Question: I've searched around a good bit for this answer, but nothing quite solves my issue. Here's what I'm doing...
I've got a worksheet that houses a matrix of [edit: 16rows x 9cols]. The cells of the matrix are positive and negative integers. Here's an example of a portion of the data:

I need to find all possible Summations with the condition that only one value can be chosen per row. In other words, I would take the first value in each row and add them up. Then, I would take the 2nd value of the first row and add it to all the other rows' first values...on and on until I am finding the summation of the last value of each row.
So to start, I would want to store the Sum of (-144, -16, 0, -96, -74, 0, 589, -61, -55, -18, -66, 0, -279, -24, -43, -406). The next Sum to store would be (-5, -16, 0, -96, -74, 0, 589, -61, -55, -18, -66, 0, -279, -24, -43, -406).
I'm trying to think of a clever way to use a 'For' loop with 'GoTo' statements, but I'm open to any ideas. Perhaps a recursive function?
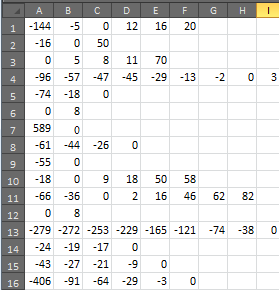
Answer: It is possible to solve this type of problem with recursion but I find it easier without.
Consider a speedometer. Each cycle adds one to the rightmost digit. If that digit overflows from nine to zero, you add one to the next digit to the left. If that digit overflows, you add one to the digit to its left. This continues until a digit does not overflow or the left-most digit overflows. So the values you see on your speedometer are:
'''
0 0 0 0
0 0 0 1
0 0 0 2
: : : :
0 0 0 9
0 0 1 0
0 0 1 1
: : : :
0 0 1 9
0 0 2 0
: : : :
0 0 9 9
0 1 0 0
: : : :
9 9 9 9
'''
If the digits of the speedometer are the entries in an integer array, a simple loop can cycle through these values.
For your problem:
- -
With this change, your speedometer cycles from:
'''
0 0 0 0 0 0 0 0 0 0 0 0 0 0 0 0
'''
to
'''
55 55 55 55 55 55 55 55 55 55 55 55 55 55 55 55
'''
If you number your columns from 0 to 55, each digit tells you which column to use for the corresponding row.
One of the values through which your speedometer cycles is:
'''
1 45 5 30 8 22 1 0 38 51 14 42 29 31 46 7
'''
Which tells you to sum:
'''
Column 1 of first row
Column 45 of second row
Column 5 of third row
Column 30 of fourth row
And so on
'''
Another loop will extract and sum these values.
So the outer loops will cycle the speedometer from {0 0 0 0 0 0 0 0 0 0 0 0 0 0 0 0} to {55 55 55 55 55 55 55 55 55 55 55 55 55 55 55 55}. For each value on the speedometer, the inner loop calculates and stores the sum.
Little change is required to update the original code for the new requirement.
In the original, I had a "speedometer" that cycled from (0, 0, 0, ...) to (55, 55, 55, ...) with every "wheel" having values from 0 to 55. I have now added an array which gives the maximum value for each "wheel." For example, the first "wheel" can take values 0 to 5 which correspond to the six values to be extracted from the matrix: -144 -5 0 12 16 20.
'''
5 2 4 8 2 1 1 3 1 5 7 1 8 3 4 5 New maximum values
0 0 0 0 0 0 0 0 0 0 0 0 0 0 0 0 Minimum values
55 55 55 55 55 55 55 55 55 55 55 55 55 55 55 55 Old maximum values
'''
I typed the data from the image of your matrix into Sheet1 of a new workbook:

My macro imported that matrix into a variant array. There is an overhead for every access to a variable of type variant so I copied the data to a Long array. To demonstrate the macro creates the array correctly, I output:
'''
Row Lst ---0 ---1 ---2 ---3 ---4 ---5 ---6 ---7 ---8
0 5 -144 -5 0 12 16 20
1 2 -16 0 50
2 4 0 5 8 11 70
3 8 -96 -57 -47 -45 -29 -13 -2 0 3
4 2 -74 -18 0
5 1 0 8
6 1 589 0
7 3 -61 -44 -26 0
8 1 -55 0
9 5 -18 0 9 18 50 58
10 7 -66 -36 0 2 16 46 62 82
11 1 0 8
12 8 -279 -272 -253 -229 -165 -121 -74 -38 0
13 3 -24 -19 -17 0
14 4 -43 -27 -21 -9 0
15 5 -406 -91 -64 -29 -3 0
'''
The column "Lst" gives the last entry in each row.
For the first version of the macro, I output diagnostic information for the first 200 sums to Sheet2:

This was sufficient for me to believe the macro was cycling the speedometer correctly, extracting values from the matrix correctly and summing those values correctly.
For the second version of the macro, I removed all diagnostic code and output the sums to a file. I switch files after 1,000,000 sums to keep the file sizes manageable. After creating file 50, the macro exited. Creating those 50 files took 13 minutes 15 seconds. The top of the first file is:

I then switched to Visual Basic 2010. I created a Windows Application with a simple form:

I have six controls of which four are named as shown and another 'lblMessage' is not visible until the end. The value 8000 for 'lblFileNumMax' is replaced at runtime by the calculated number of files to be created. The value 1 for 'lblFileNumCrnt' is updated every time a new file is created. With about 100 created per minute, this provides an adequate indication of progress.
I could have loaded the matrix from Excel but I decided it was easier to hard code. Apart from that there is little difference in the code from the VBA version. I retained the trap that stopped the generation after 50 files had been created and used a batch file to check the VBA files were the same as the VB files:
'''
Del compare.txt
comp "Sums 0001.txt" "Sums 00001VBA.txt" <N.txt >>Compare.txt
comp "Sums 0002.txt" "Sums 00002VBA.txt" <N.txt >>Compare.txt
comp "Sums 0003.txt" "Sums 00003VBA.txt" <N.txt >>Compare.txt
comp "Sums 0004.txt" "Sums 00004VBA.txt" <N.txt >>Compare.txt
comp "Sums 0005.txt" "Sums 00005VBA.txt" <N.txt >>Compare.txt
'''
I then removed the trap and let the program create all 8063 files which took 51 minutes 45 seconds on my 2.1 GHz laptop.
I cannot post the VBA code because I accidentally deleted it along with the 8063 files totally 40 Gb which were big enough to cause my recycle bin to overflow.
The VB.net code is below.
'''
Option Strict On
Imports System.IO
Public Class Form1
Dim fileOut As StreamWriter
Private Sub cmdStart_Click(sender As System.Object, e As System.EventArgs) Handles cmdStart.Click
Dim matrix(,) As Integer = {{-144, -5, 0, 12, 16, 20, 0, 0, 0}, _
{-16, 0, 50, 0, 0, 0, 0, 0, 0}, _
{0, 5, 8, 11, 70, 0, 0, 0, 0}, _
{-96, -57, -47, -45, -29, -13, -2, 0, 3}, _
{-74, -18, 0, 0, 0, 0, 0, 0, 0}, _
{0, 8, 0, 0, 0, 0, 0, 0, 0}, _
{589, 0, 0, 0, 0, 0, 0, 0, 0}, _
{-61, -44, -26, 0, 0, 0, 0, 0, 0}, _
{-55, 0, 0, 0, 0, 0, 0, 0, 0}, _
{-18, 0, 9, 18, 50, 58, 0, 0, 0}, _
{-66, -36, 0, 2, 16, 46, 62, 82, 0}, _
{0, 8, 0, 0, 0, 0, 0, 0, 0}, _
{-279, -272, -253, -229, -165, -121, -74, -38, 0}, _
{-24, -19, -17, 0, 0, 0, 0, 0, 0}, _
{-43, -27, -21, -9, 0, 0, 0, 0, 0}, _
{-406, -91, -64, -29, -3, 0, 0, 0, 0}}
Dim lastEntryPerRow() As Integer = {5, 2, 4, 8, 2, 1, 1, 3, 1, 5, 7, 1, 8, 3, 4, 5}
Const sumsPerFile As Long = <PHONE>
Dim fileOutNum As Integer
Dim fileOutNumMax As Long
Dim finished As Boolean
Dim numSums As Integer
Dim pathProg As String
Dim posChar As Int32
Dim speedo() As Integer
Dim sumCrnt As Integer
Dim rowCrnt As Integer
Dim rowMax As Integer = matrix.GetUpperBound(0)
Dim timeStart As Long
cmdStart.Visible = False
cmdExit.Visible = False
' Extract folder containing program
pathProg = Application.ExecutablePath
posChar = InStrRev(pathProg, "")
If posChar <> 0 Then
' Discard the name of the program
pathProg = Mid(pathProg, 1, posChar)
End If
' Initialise Speedo to all zeros
ReDim speedo(rowMax)
For rowCrnt = 0 To rowMax
speedo(rowCrnt) = 0
Next
' Calculate number of files to be created
fileOutNumMax = 1
For rowCrnt = 0 To rowMax
fileOutNumMax *= CLng(lastEntryPerRow(rowCrnt) + 1)
Next
fileOutNumMax = CInt(fileOutNumMax / sumsPerFile)
lblFileNumMax.Text = CStr(fileOutNumMax)
' Initialise control variables
numSums = 0
fileOutNum = 1
finished = False
lblFileNumCrnt.Text = CStr(fileOutNum)
Application.DoEvents()
timeStart = (Hour(DateTime.Now) * 24 + Minute(DateTime.Now)) * 60 + Second(DateTime.Now)
Do While True
' False means overwrite if file already exists
fileOut = New StreamWriter(pathProg & "\Sums " & Format(fileOutNum, "0000") & ".txt", False)
Do While True
' Output sum identified by current value of Speedo
sumCrnt = 0
numSums = numSums + 1
For rowCrnt = 0 To rowMax
sumCrnt += matrix(rowCrnt, speedo(rowCrnt))
Next
fileOut.WriteLine(sumCrnt)
' Generate next value for Speedo
' Process entries from left to right
For rowCrnt = 0 To rowMax
If speedo(rowCrnt) = lastEntryPerRow(rowCrnt) Then
' This column is about to overflow
speedo(rowCrnt) = 0
If rowCrnt = rowMax Then
' rightmost entry has overflowed. All done
finished = True
Exit Do
End If
' Continue with For-Loop to step next column to right
Else
' This column is not about to overflow
speedo(rowCrnt) = speedo(rowCrnt) + 1
' Have finished generation
Exit For
End If
Next
If numSums >= sumsPerFile Then
Exit Do
End If
Loop
fileOut.Close()
fileOut = Nothing
numSums = 0
fileOutNum = fileOutNum + 1
'If fileOutNum >= 51 Then
' Exit Do
'End If
If finished Then
Exit Do
End If
lblFileNumCrnt.Text = CStr(fileOutNum)
Application.DoEvents()
Loop
Debug.Print(CStr((Hour(DateTime.Now) * 24 + Minute(DateTime.Now)) * 60 + _
Second(DateTime.Now) - timeStart) & " seconds")
cmdExit.Visible = True
End Sub
Private Sub cmdExit_Click(sender As System.Object, e As System.EventArgs) Handles cmdExit.Click
If fileOut IsNot Nothing Then
fileOut.Close()
fileOut = Nothing
End If
Me.Close()
End Sub
End Class
'''